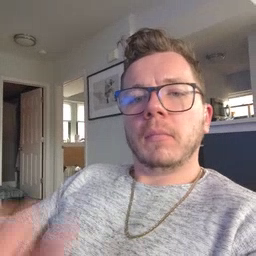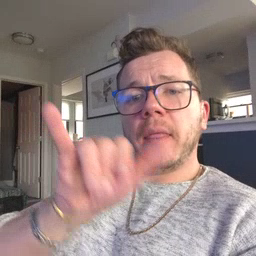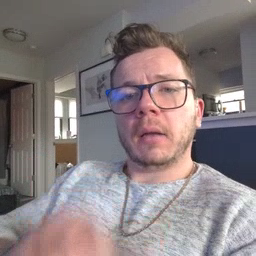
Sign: that